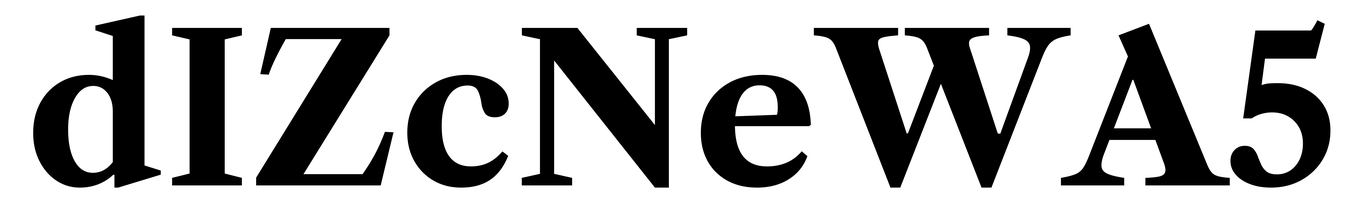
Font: LibreCaslonText_Bold